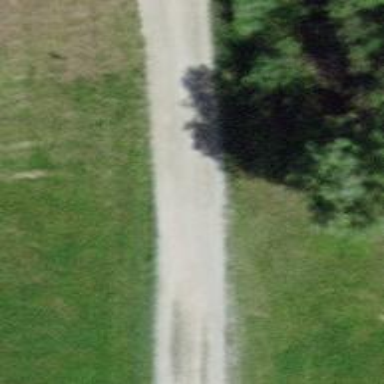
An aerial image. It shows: Unclassified road with asphalt surface.